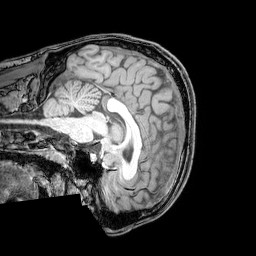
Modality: T1w
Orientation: sagittal
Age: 24
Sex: male
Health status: healthy
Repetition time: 0.081 s
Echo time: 0.037 s